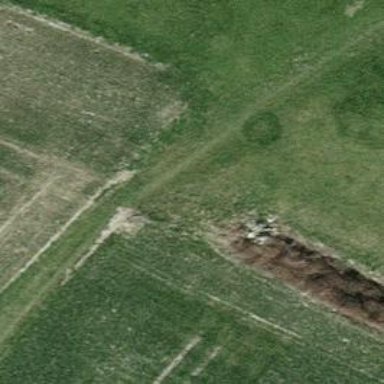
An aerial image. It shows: Path covered with grass.